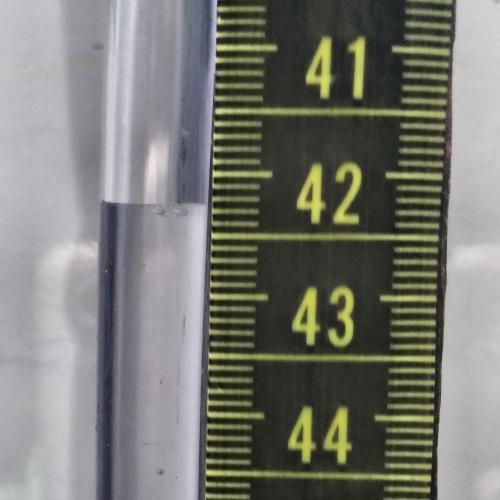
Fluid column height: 42.3 cm